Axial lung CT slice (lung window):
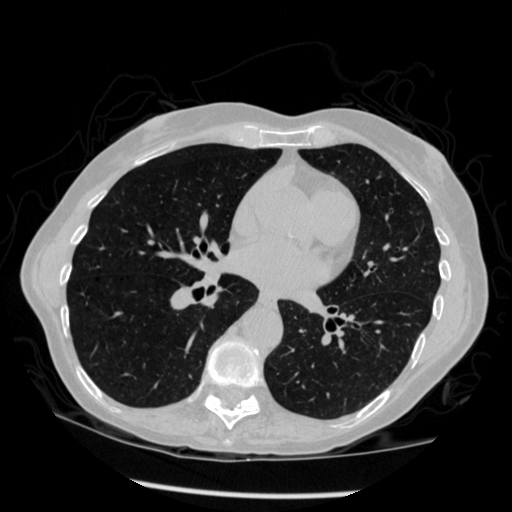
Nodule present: no